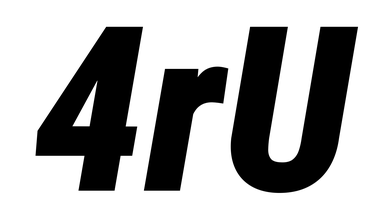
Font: Roboto-Italic_Condensed_Black_Italic